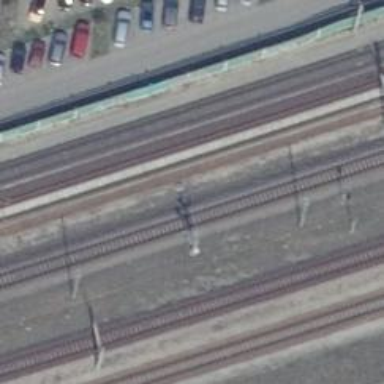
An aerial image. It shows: Railway signal.